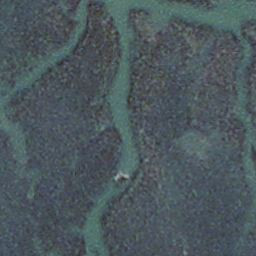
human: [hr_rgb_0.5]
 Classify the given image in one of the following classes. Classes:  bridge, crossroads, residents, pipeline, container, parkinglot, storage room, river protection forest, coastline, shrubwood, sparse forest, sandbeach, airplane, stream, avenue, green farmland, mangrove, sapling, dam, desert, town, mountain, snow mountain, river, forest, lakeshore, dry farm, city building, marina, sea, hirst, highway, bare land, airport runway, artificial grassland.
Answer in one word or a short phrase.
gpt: stream